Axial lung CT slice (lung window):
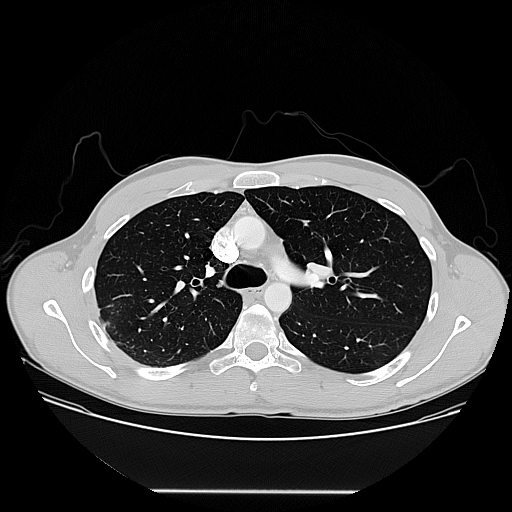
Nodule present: no